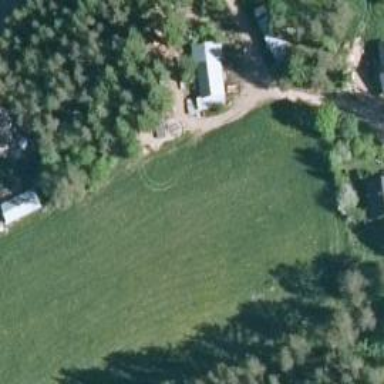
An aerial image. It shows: Farmyard area.